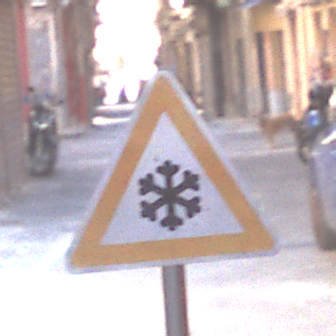
Verkehrszeichen: SchneeOderEisglaette
Umgebung: Outdoor, Urban
Tageszeit: MorningAfternoon
Wetter: Clear
Licht: Natural
Jahreszeit: NotSpecified
Kontrast: MediumContrast